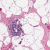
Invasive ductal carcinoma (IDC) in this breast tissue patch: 0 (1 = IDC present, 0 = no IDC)